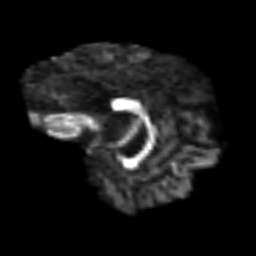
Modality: FA
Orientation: sagittal
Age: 58
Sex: male
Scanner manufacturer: siemens
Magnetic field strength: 3 T
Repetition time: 3.2 s
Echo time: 0.081 s